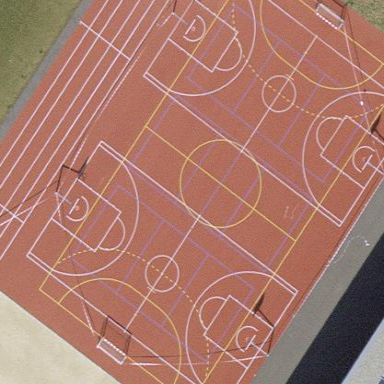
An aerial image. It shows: Basketball court on leisure land pitch.